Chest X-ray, AP view. Patient: 58 years old, sex M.
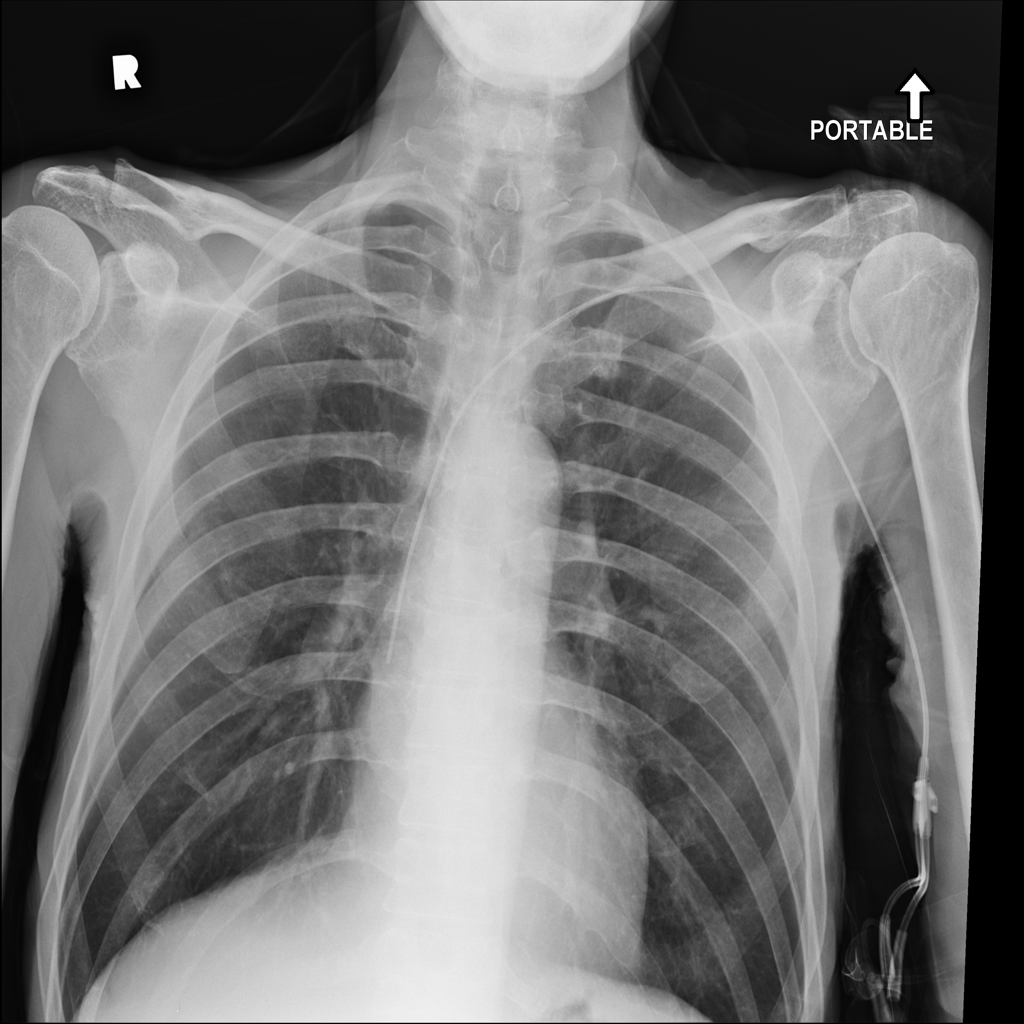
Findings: Infiltration